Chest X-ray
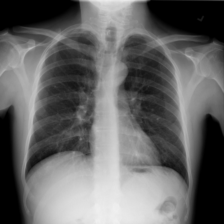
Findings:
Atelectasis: negative
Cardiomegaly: negative
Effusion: negative
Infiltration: negative
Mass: negative
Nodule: negative
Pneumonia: negative
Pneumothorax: negative
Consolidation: negative
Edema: negative
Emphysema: negative
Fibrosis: negative
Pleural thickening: negative
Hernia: negative